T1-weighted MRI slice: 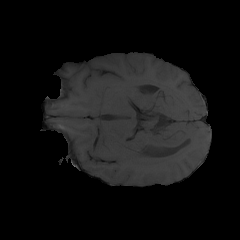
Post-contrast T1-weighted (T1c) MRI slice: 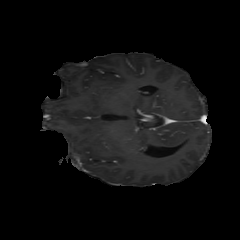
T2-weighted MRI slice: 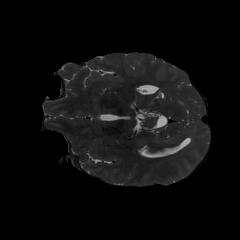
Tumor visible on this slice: no